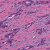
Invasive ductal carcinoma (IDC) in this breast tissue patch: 1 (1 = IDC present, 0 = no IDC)